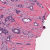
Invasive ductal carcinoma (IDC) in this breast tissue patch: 1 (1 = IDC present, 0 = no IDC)